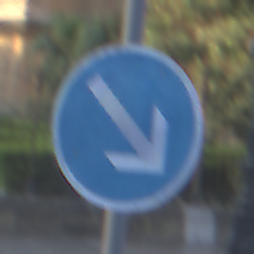
Verkehrszeichen: VorgeschriebeneVorbeifahrtRechts
Umgebung: Outdoor, Urban
Tageszeit: SunriseSunset
Wetter: PartlyCloudy
Licht: Natural
Jahreszeit: NotSpecified
Kontrast: LowContrast